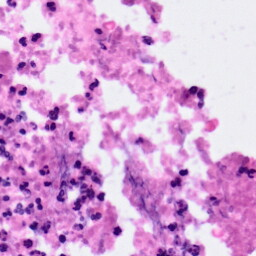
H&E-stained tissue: Pancreatic